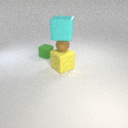
large yellow rubber cube below small brown rubber sphere